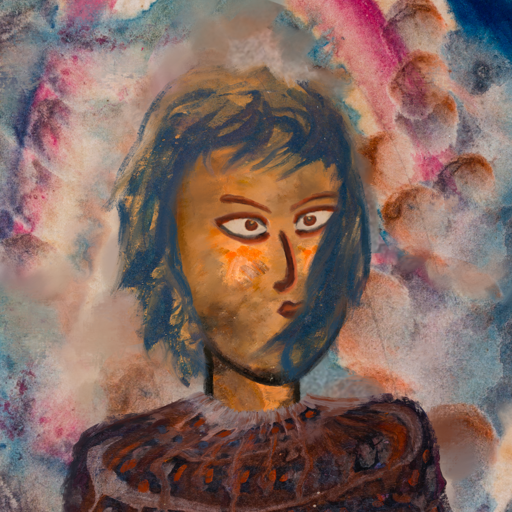
Background: Rupkatha, Head And Neck Side: Gypsy_Queen, Face Side: Roy_Bahadur, Bust: Hypocrite, Hair Side: In_The_Sun, Head Accessory: Blank, Second Necklace: Blank, Necklace: Blank, Baby: Blank